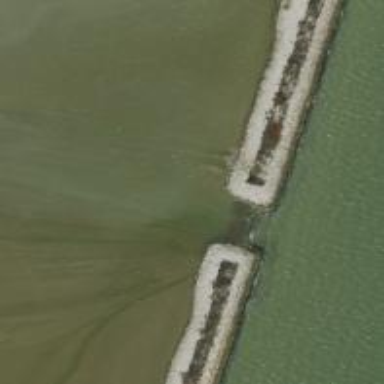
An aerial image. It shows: Breakwater structure.